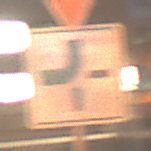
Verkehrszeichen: VerlaufVorfahrtsstrasse2
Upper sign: VorfahrtGewaehren
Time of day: Night
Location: Outdoor (Urban)
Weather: PartlyCloudy
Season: NotSpecified
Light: Artificial